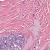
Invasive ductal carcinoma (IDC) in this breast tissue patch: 1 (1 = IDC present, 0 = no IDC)